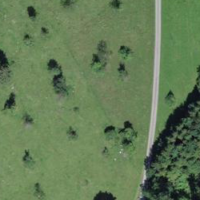
EUNIS habitat code: 24
Species observed at this site:
Cirsium palustre